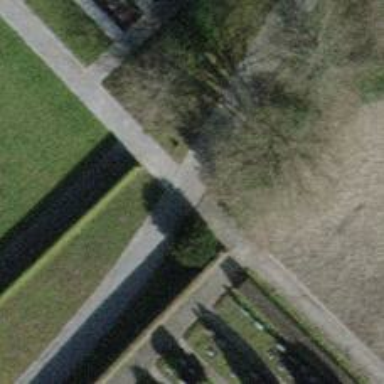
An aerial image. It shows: Footway with surface of fine gravel.